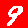
Digit: 9